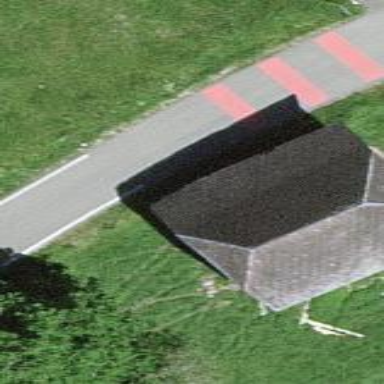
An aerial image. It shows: Barn.